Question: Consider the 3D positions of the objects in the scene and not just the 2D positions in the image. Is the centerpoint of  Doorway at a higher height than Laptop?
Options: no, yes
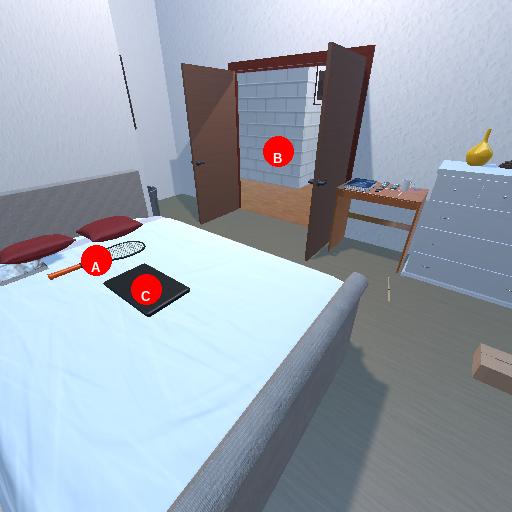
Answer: no